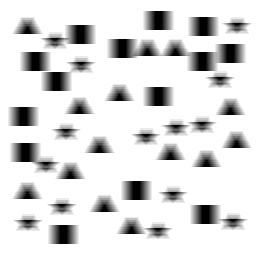
Squares: 14
Triangles: 14
Stars: 14
Total shapes: 42